Question: I want to create label which can be drag/drop/resize/rotate with one finger touch. And also want to create frame like shown in image. if i touch and drag it will scale label's height and width & by touching will rotate the label. Please help me
Thanks in advance.

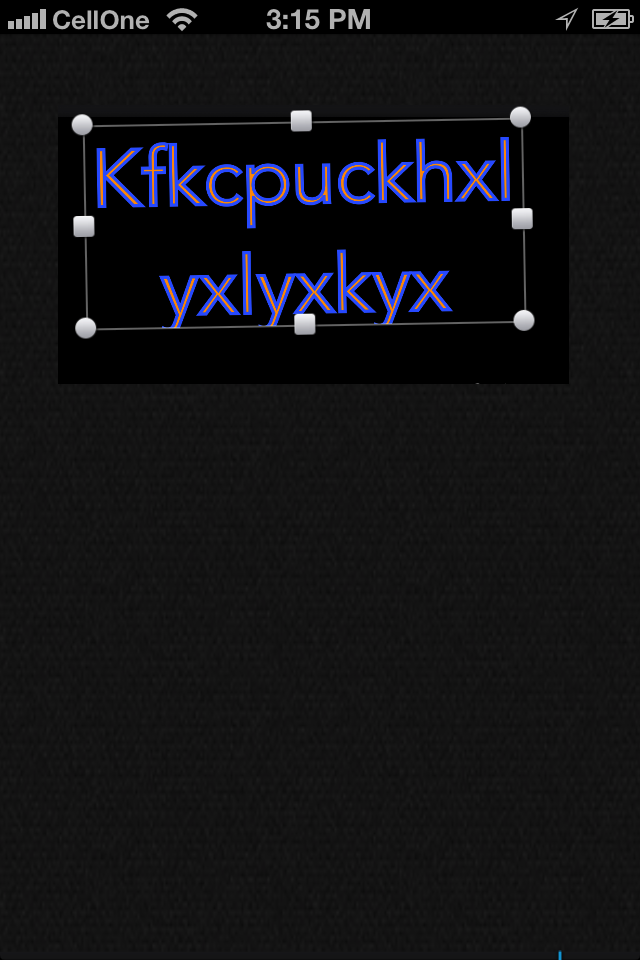
Answer: Here is a very easy to use open source project by Stephen Poletto that can be used to resize views:
<URL>

Place a label as a subview to the resizable view and you will achieve what you are after. The SPUserResizeableView can be implemented as e.g.
'''
CGRect frame = CGRectMake(50, 50, 200, 150);
SPUserResizableView *userResizableView = [[SPUserResizableView alloc] initWithFrame:frame];
UIView *contentView = [[UIView alloc] initWithFrame:frame];
[contentView setBackgroundColor:[UIColor redColor]];
userResizableView.contentView = contentView;
[self.view addSubview:userResizableView];
'''
Don't forget to to release if you are not using ARC. Hope it helps!